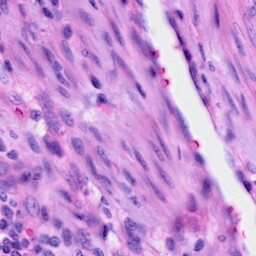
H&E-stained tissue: Cervix